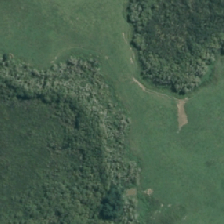
Land cover: herbaceous_freshwater_vege